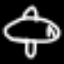
Label: airplane